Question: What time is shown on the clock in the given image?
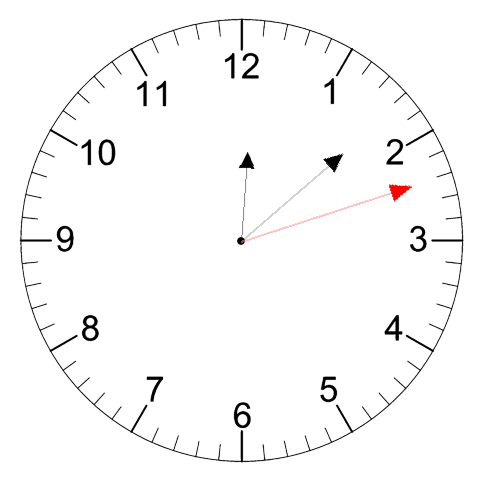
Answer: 12:08:12